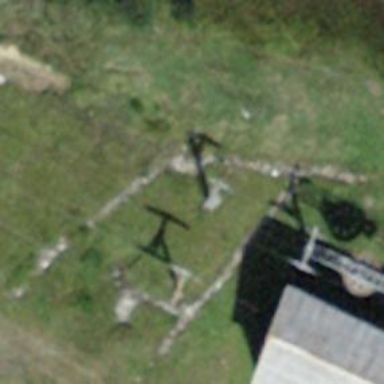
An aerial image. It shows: Pylon for aerialway.